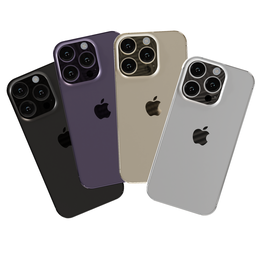
Label: electronics